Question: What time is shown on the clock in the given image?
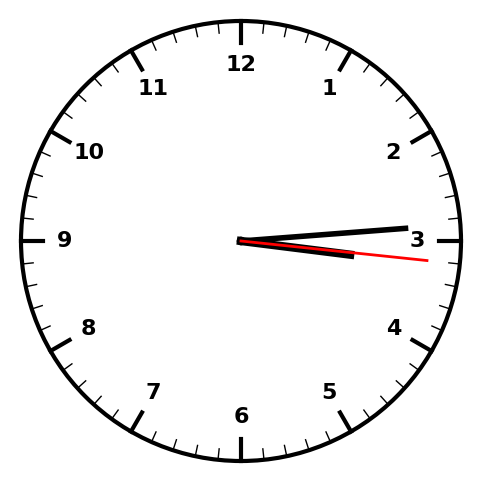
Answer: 03:14:16